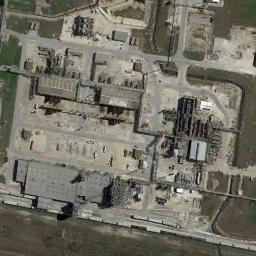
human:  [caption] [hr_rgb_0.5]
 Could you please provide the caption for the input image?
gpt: There are trees next to the industrial area .

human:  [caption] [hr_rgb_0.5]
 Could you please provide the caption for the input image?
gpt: The industrial area with lots of industrial equipment and some workshops is surrounded by a lawn .

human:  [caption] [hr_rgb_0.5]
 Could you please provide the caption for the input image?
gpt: Many houses of different shapes and sizes are in the industrial area .

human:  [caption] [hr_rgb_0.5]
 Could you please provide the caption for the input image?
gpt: In an industrial area, There are factories, Roads and some large-scale open-air machinery and equipment, Pipelines, Etc , And green belts .

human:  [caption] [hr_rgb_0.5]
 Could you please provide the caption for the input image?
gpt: There are some gray buildings and pipelines on the industrial area .